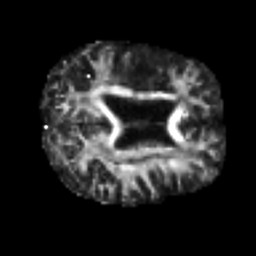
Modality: FA
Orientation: axial
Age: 61
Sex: male
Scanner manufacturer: siemens
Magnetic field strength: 3 T
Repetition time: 4.999 s
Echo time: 0.07946 s